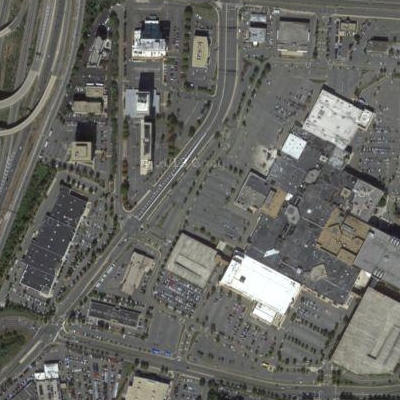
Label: gParking